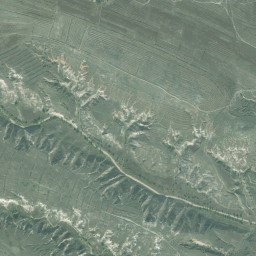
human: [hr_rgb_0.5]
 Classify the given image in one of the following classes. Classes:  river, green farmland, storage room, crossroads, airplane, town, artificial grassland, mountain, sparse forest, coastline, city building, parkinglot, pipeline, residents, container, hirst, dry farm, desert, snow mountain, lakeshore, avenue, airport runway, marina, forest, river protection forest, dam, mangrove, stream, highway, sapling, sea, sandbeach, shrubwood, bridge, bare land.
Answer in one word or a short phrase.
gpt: mountain